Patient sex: F
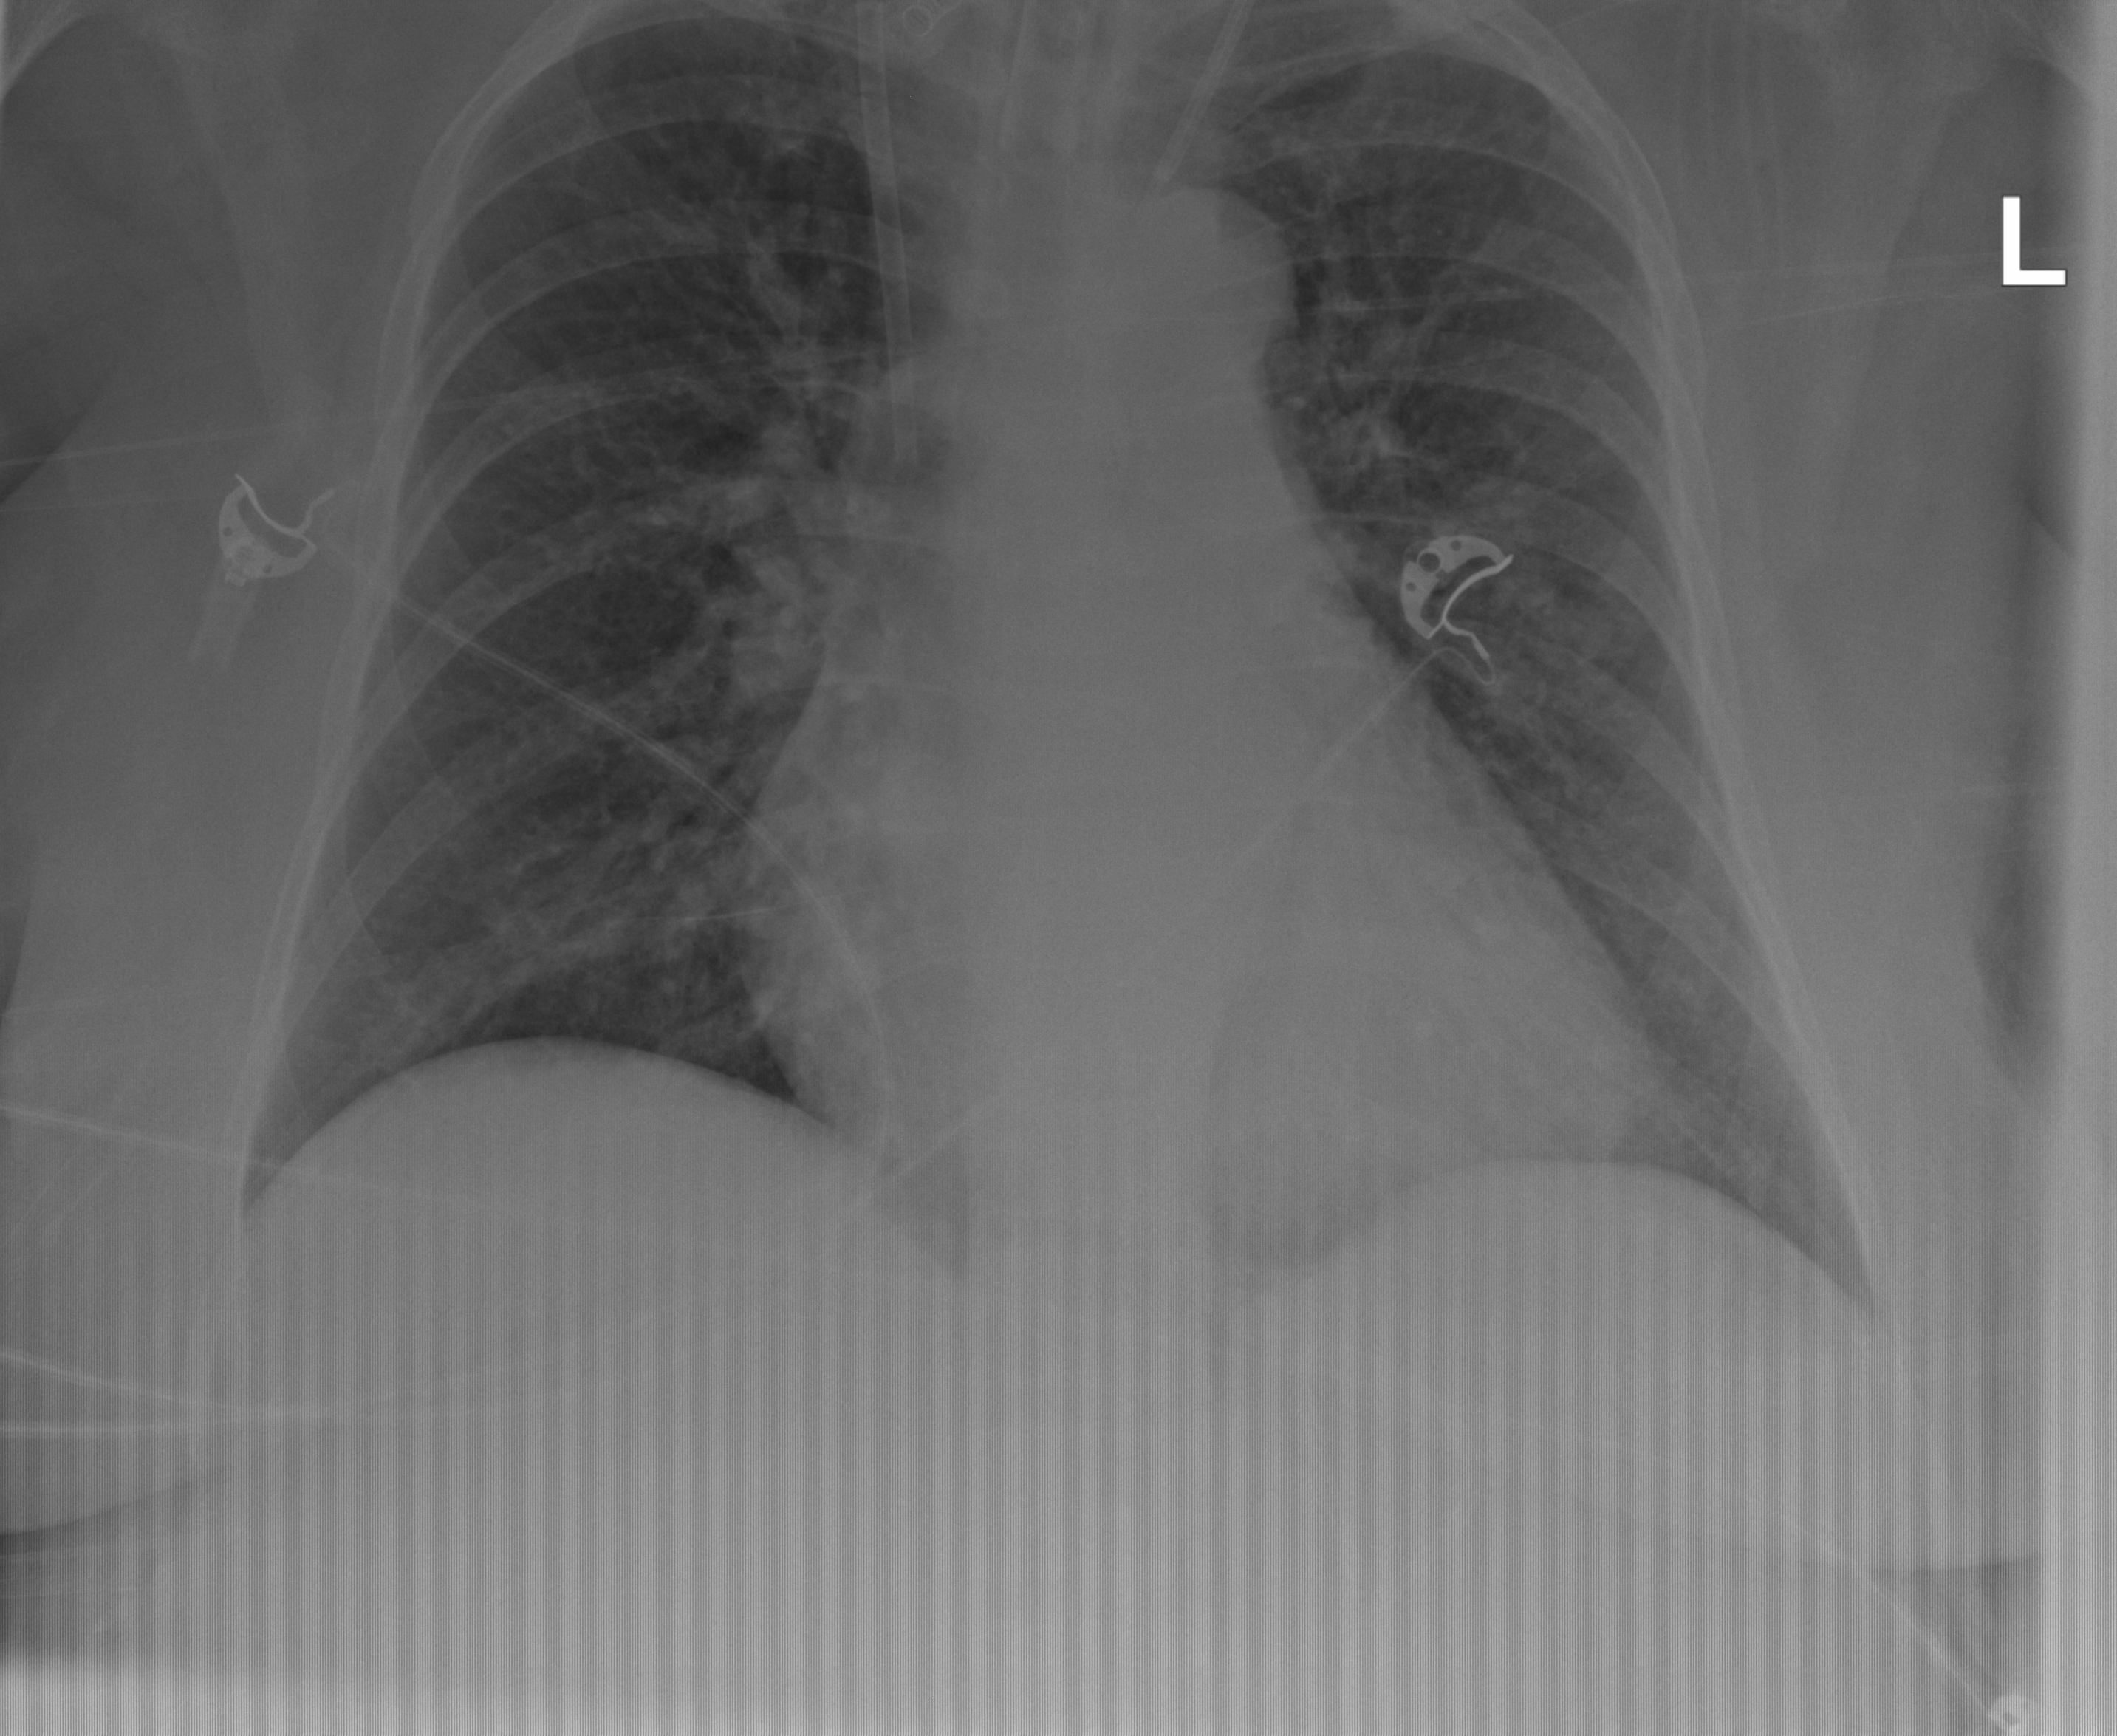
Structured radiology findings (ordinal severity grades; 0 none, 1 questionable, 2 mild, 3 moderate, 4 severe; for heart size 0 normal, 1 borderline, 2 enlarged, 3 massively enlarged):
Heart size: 2
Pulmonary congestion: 2
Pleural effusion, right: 0
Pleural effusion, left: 0
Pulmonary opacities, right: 2
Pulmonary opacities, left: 2
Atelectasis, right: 0
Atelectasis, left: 0